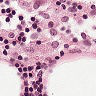
Metastatic tissue present: no